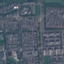
Land use / land cover: Residential